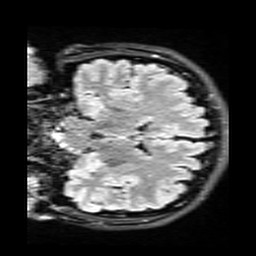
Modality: FLAIR
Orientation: coronal
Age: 23
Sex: female
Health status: healthy
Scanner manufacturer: siemens
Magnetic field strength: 3 T
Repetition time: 9 s
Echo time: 0.088 s